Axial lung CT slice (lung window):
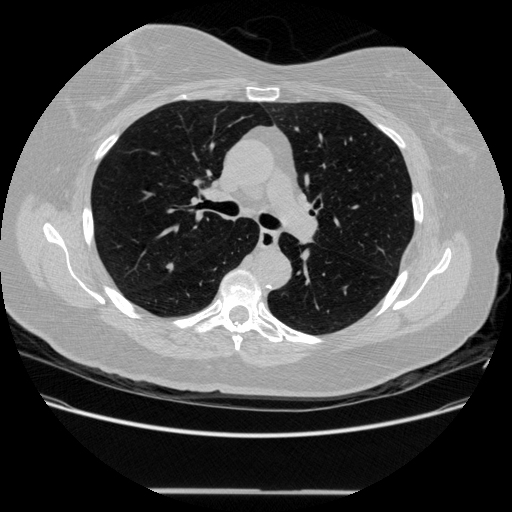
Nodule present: yes
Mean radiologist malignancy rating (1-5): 4.667